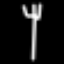
Label: fork